Aerial crown-view tile of a tropical tree (Barro Colorado Island, Panama), acquired 20241112:
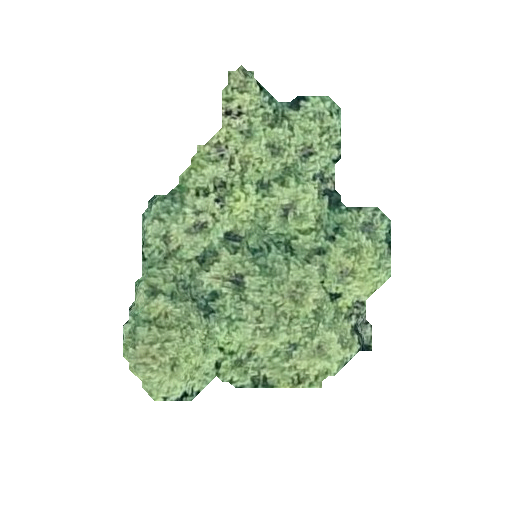
Species: Quararibea stenophylla
GBIF accepted scientific name: Quararibea stenophylla
Crown area: 91.399 m²